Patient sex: F
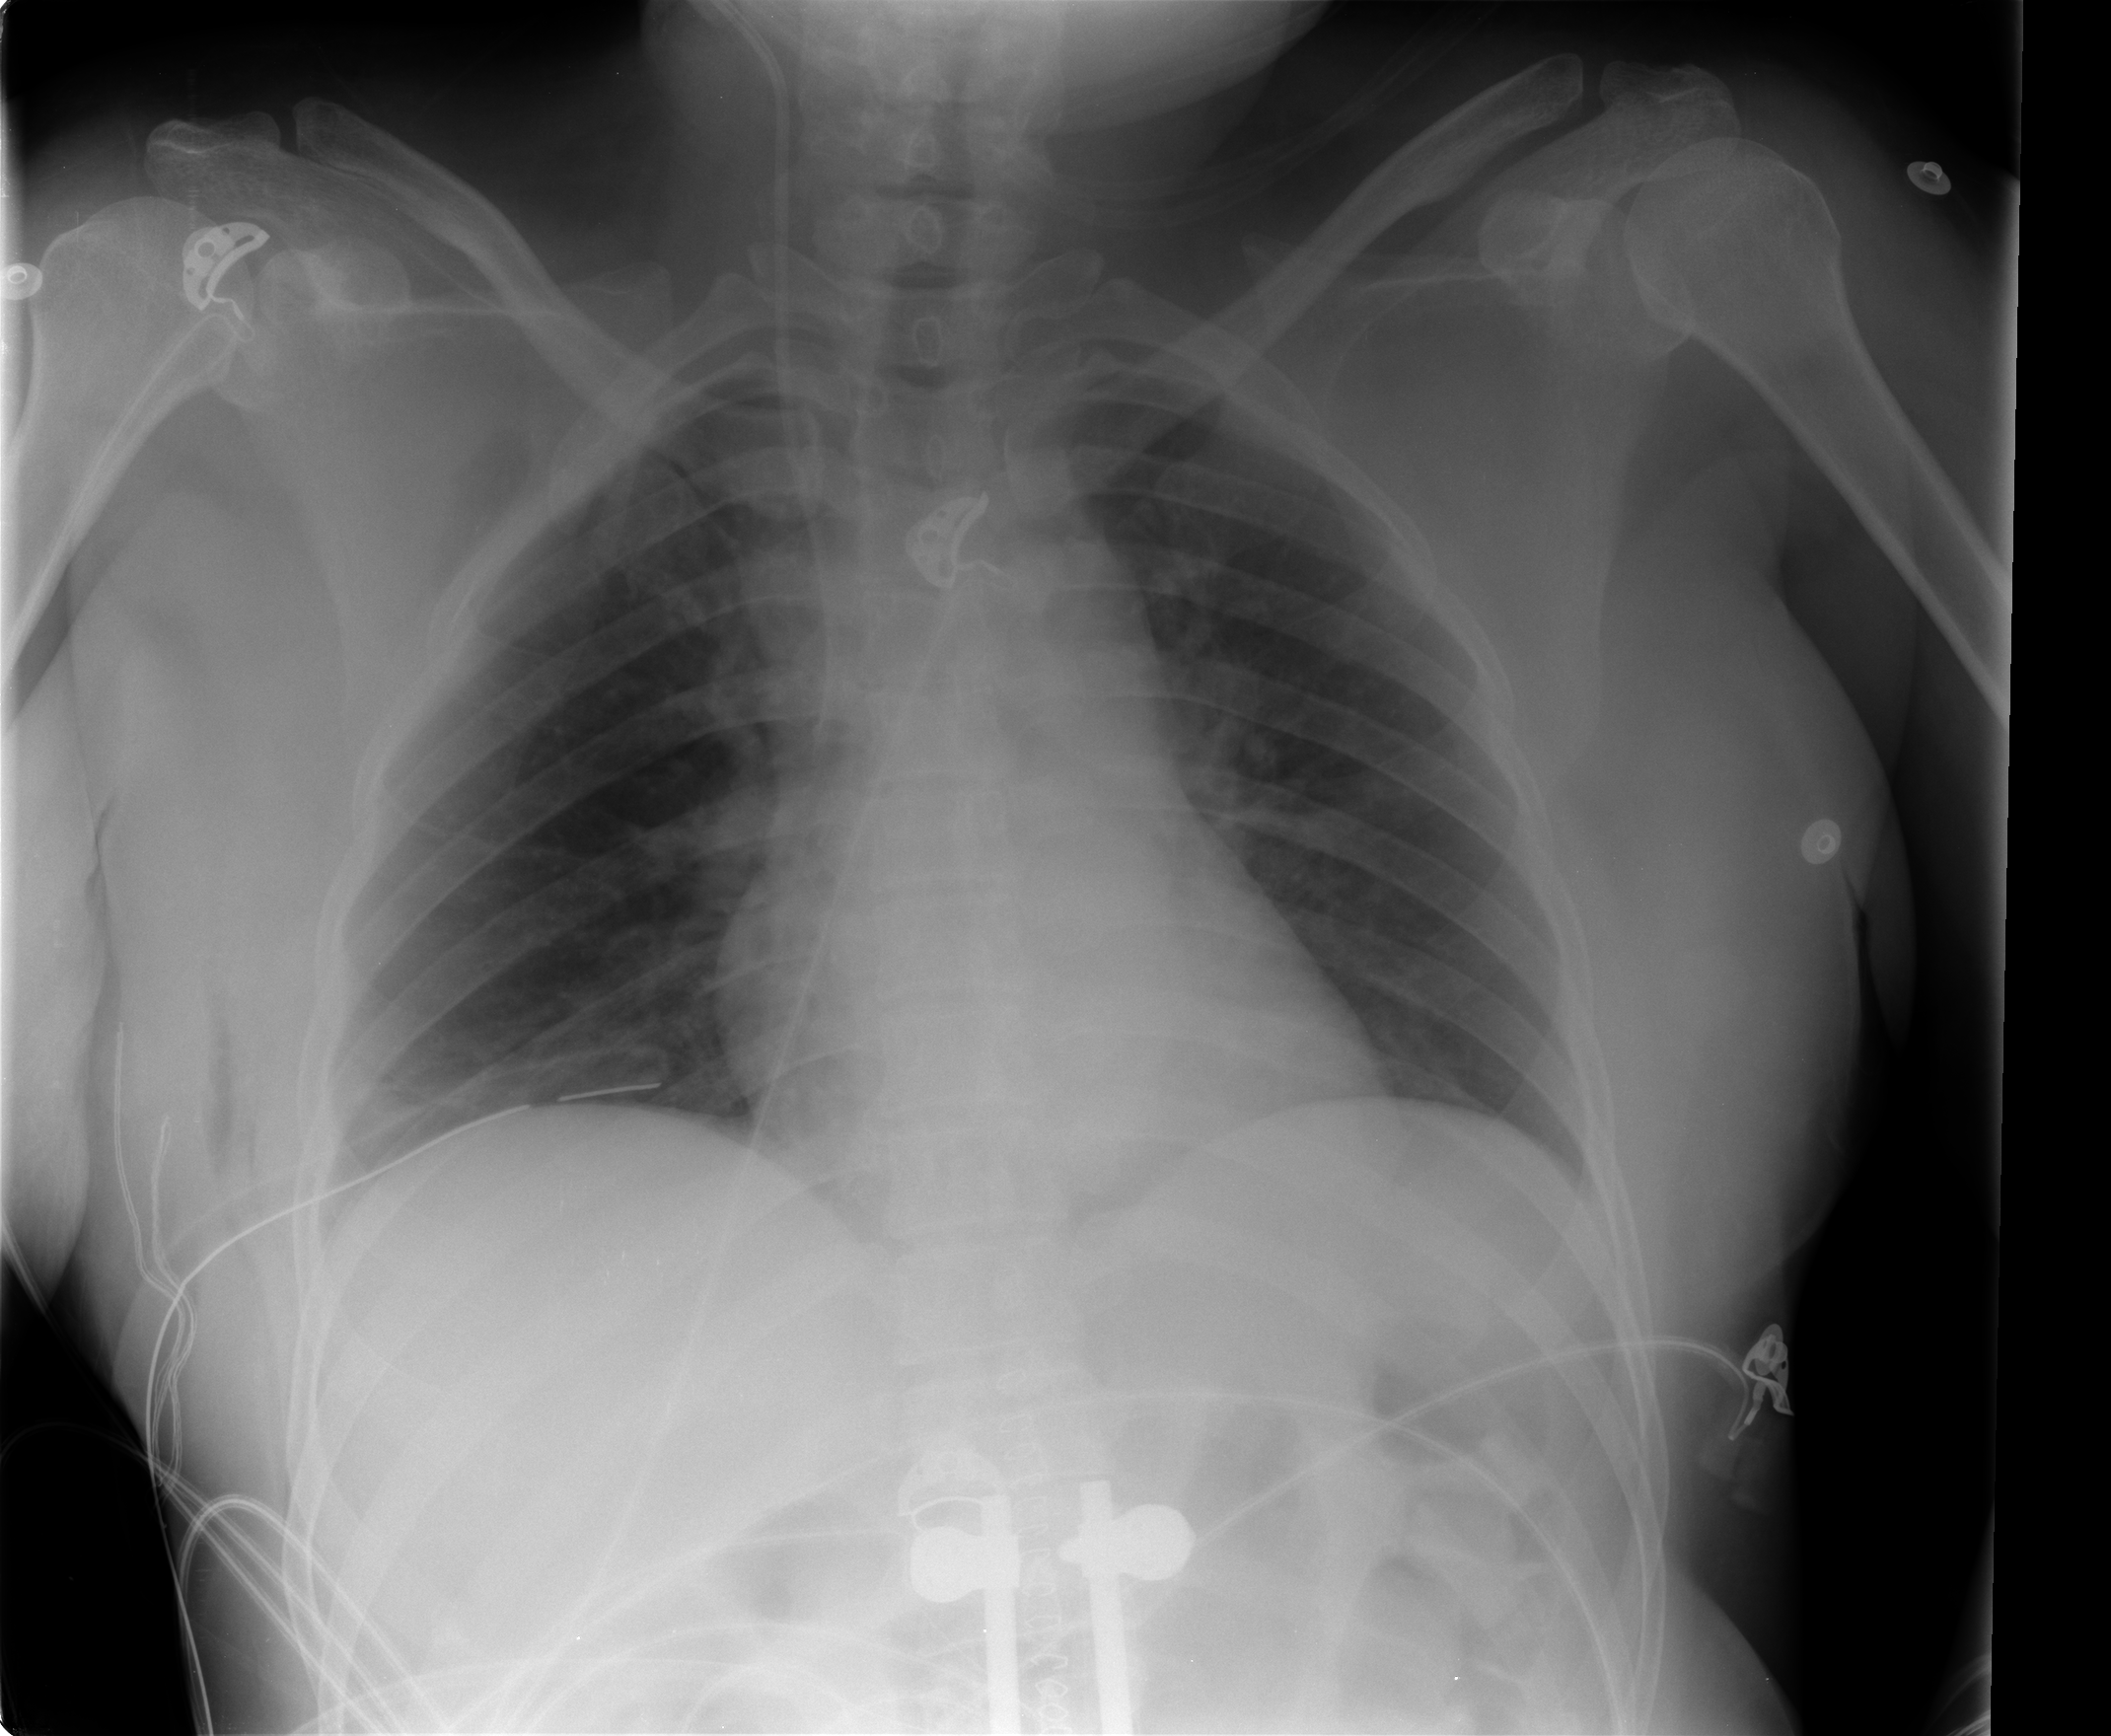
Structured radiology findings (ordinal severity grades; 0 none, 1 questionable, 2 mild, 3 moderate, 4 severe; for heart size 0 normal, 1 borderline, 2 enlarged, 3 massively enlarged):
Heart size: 0
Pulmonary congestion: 0
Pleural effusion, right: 0
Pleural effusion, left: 0
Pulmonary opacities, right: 0
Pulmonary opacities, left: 0
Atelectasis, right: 2
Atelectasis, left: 2